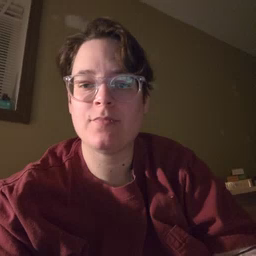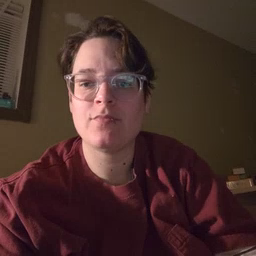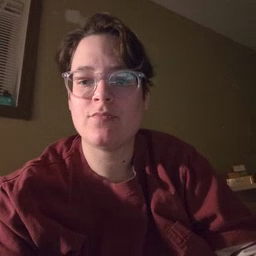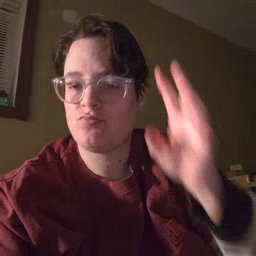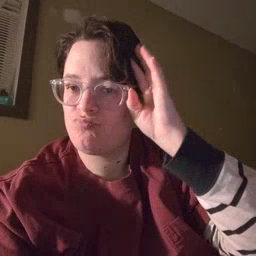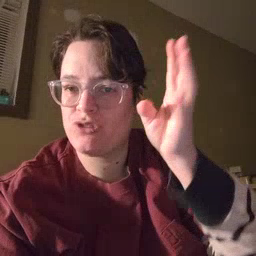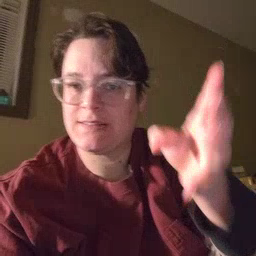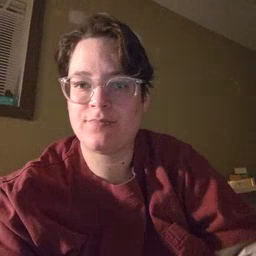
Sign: pretend